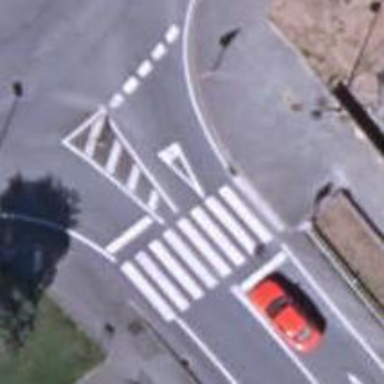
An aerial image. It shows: Uncontrolled zebra crossing on the road.